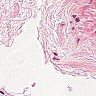
Metastatic tissue present: no